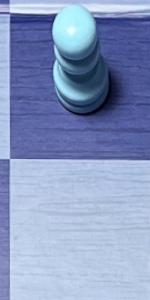
Label: Empty